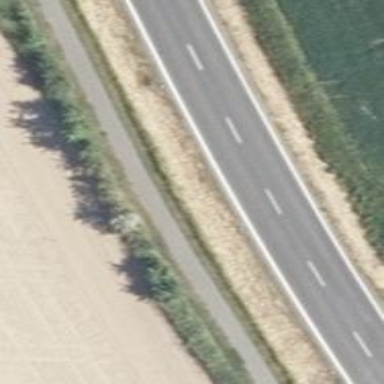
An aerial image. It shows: Secondary road with asphalt surface.